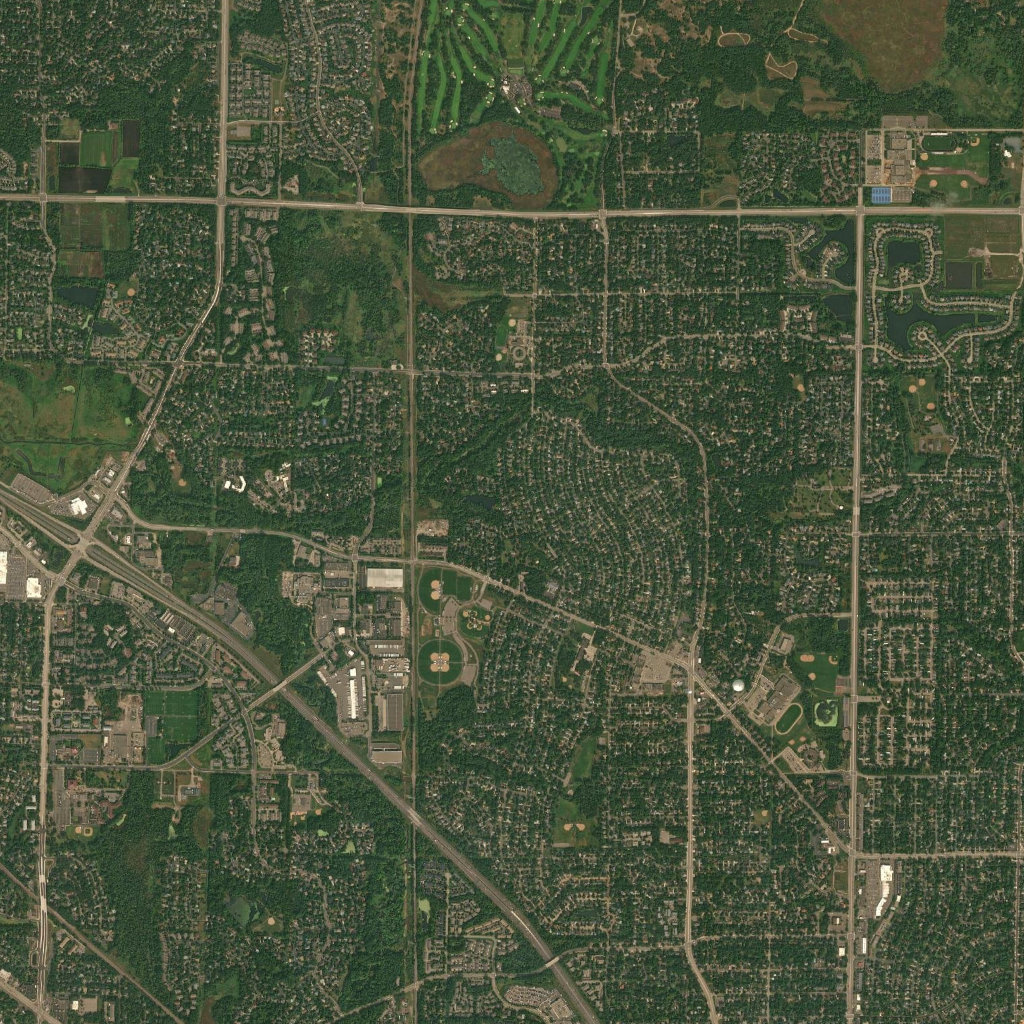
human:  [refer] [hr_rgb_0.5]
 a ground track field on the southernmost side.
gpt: <box>[[75, 68, 78, 71, 0]]</box>